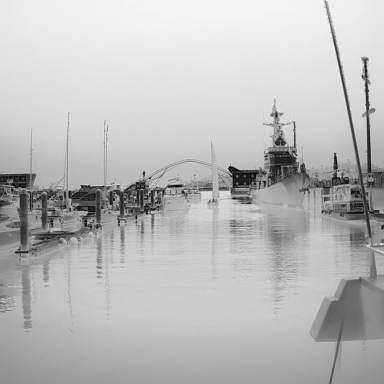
There is a warship in the infrared image.